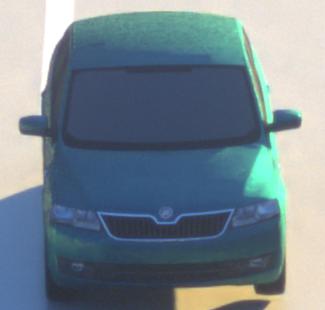
Make: Skoda
Model: Rapid
Detailed model: Rapid 1.2 Active Limousine
Model produced from: 2012/10
Model produced until: 2015/04
Doors: 5
Color: blue
Road condition: wet road
Daytime: sunrise or sunset
Contrast: medium contrast